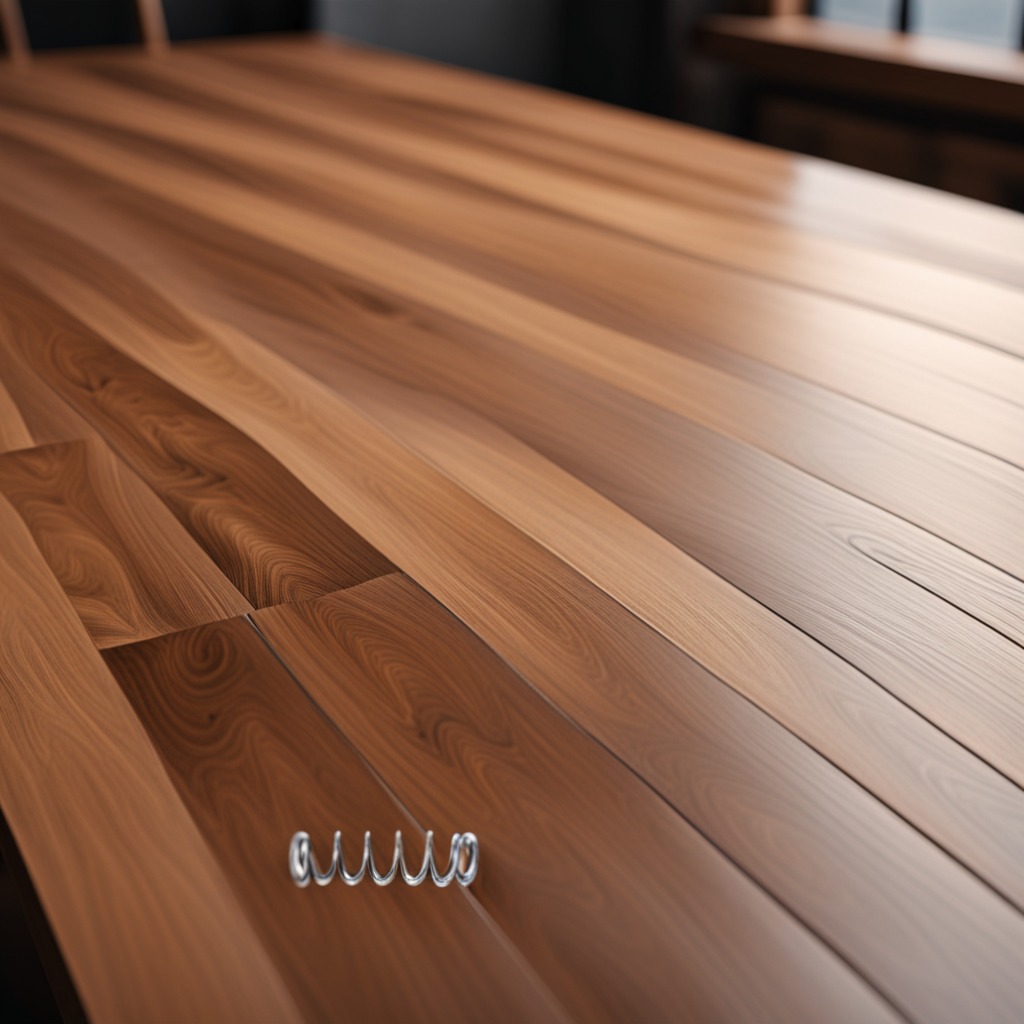
A coiled metal spring lies on a wooden table in a carpentry studio.